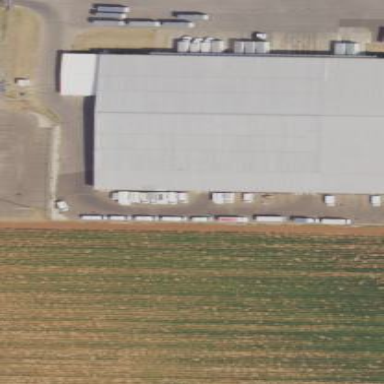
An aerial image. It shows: Logistics area.